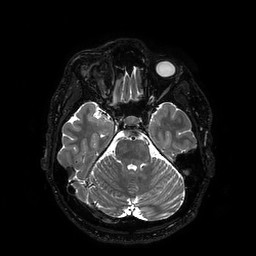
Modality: T2w
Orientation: coronal
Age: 34
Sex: male
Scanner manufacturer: philips
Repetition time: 2.5 s
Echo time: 0.331 s